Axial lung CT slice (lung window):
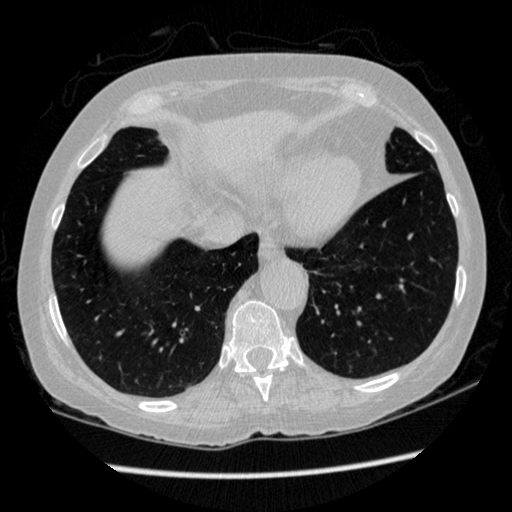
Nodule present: no